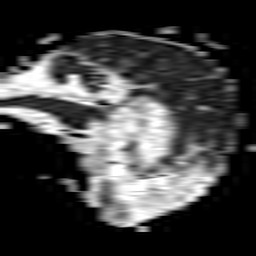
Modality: ADC
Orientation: sagittal
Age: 63
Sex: female
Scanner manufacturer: philips
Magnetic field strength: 1.5 T
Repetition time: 3.415 s
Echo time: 0.06922 s